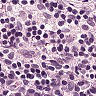
Metastatic tissue present: no